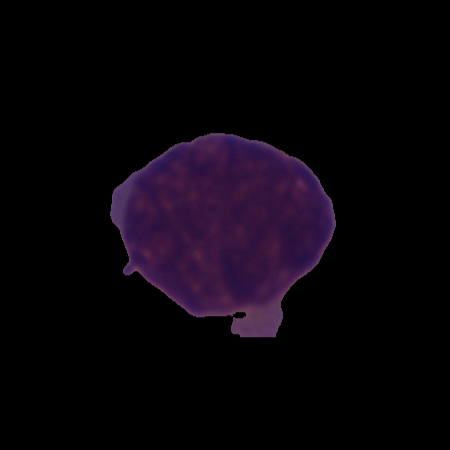
Label: cancer